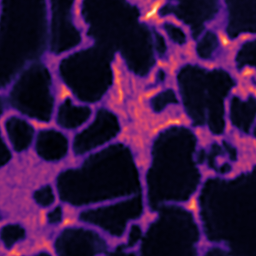
Label: Super-resolution ER image